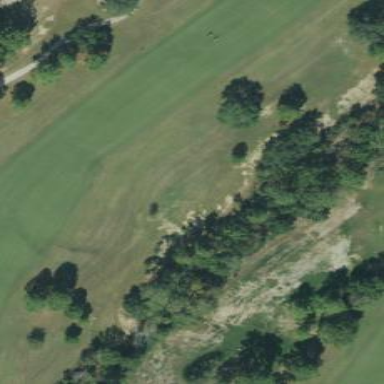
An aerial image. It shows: Golf fairway surrounded by grass.